Question: I have a frame on my UIView with a layer. I have the layer set the background color and make the alpha 0.5 and make the frame.backgroundColor = clearColor so that people can see the lines behind it. However it makes the subviews which hold text also faded out. How do I prevent this?
'''
- (id)initWithFrame:(CGRect)frame
{
self = [super initWithFrame:frame];
if (self) {
// Initialization code
[self setAlpha:kAlpha];
CALayer *layer = [self layer];
[layer setMasksToBounds:YES];
[layer setBackgroundColor:[UIColor redColor].CGColor];
[layer setCornerRadius:kCornerRadius];
}
return self;
}
- (id)init
{
if (self = [super init]) {
self.clipsToBounds = YES;
self.userInteractionEnabled = YES;
self.multipleTouchEnabled = NO;
tileTitle = [[UILabel alloc] init];
tileTitle.textColor = [UIColor blackColor];
tileTitle.backgroundColor = [UIColor clearColor];
tileTitle.font = [UIFont boldSystemFontOfSize:13.0f];
tileDescription = [[UILabel alloc] init];
tileDescription.textColor = [UIColor blackColor];
tileDescription.backgroundColor = [UIColor clearColor];
tileDescription.font = [UIFont systemFontOfSize:11.0f];
tileDescription.lineBreakMode = UILineBreakModeTailTruncation;
[self addSubview:tileTitle];
[self addSubview:tileDescription];
}
return self;
}
'''

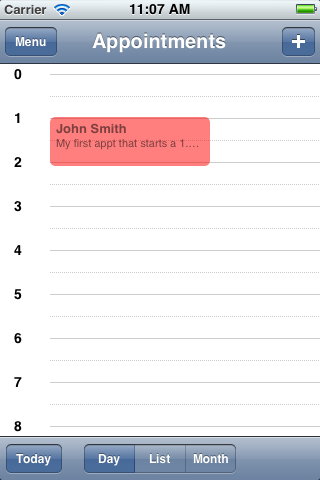
Answer: To change the transparency of the view, but not its subviews, you can change its background color:
'''
myView.backgroundColor = [UIColor colorWithRed:1.0 green:0.0 blue:0.0 alpha:0.25];
'''
This method also works with a CALayer.